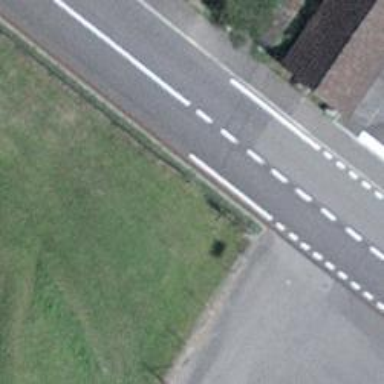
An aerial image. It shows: Tertiary road.